Interaction volume radius: 5 \u00c5
Interaction volume height: 10 \u00c5
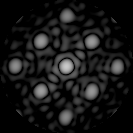
Disorder parameter: 0.1704